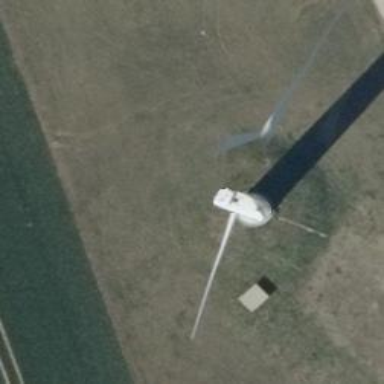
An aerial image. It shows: Wind generator with horizontal axis. The generator is wind turbine.